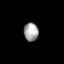
Tissue: skin
Cell type: Epithelial cells
Senescence score: 0.2497
Nuclear area (px): 262
Mean DAPI intensity: 163.92